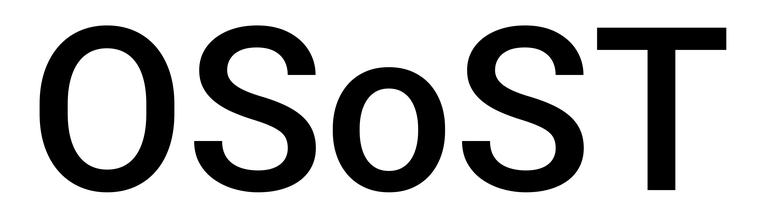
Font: Roboto_Medium